Question: I have the below image (the white bubble in the image) to draw in a canvas. When I draw the image using the code.., the image 's edge is getting black circle and rounded .. the edge's alpha is 0x00.
image.setBounds(left, top, right, bottom);
image.draw(canvas);
Expected
How could I remove the black circle??? Is the image wrong?? or Anyone know the clue, Please give me a clue.. Thanks in advance..
^^
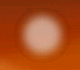
Answer: Is your expected output taken from an image editor (Photoshop?) If so, that'll be the result of a 32-bit blend, whereas it looks like the alpha-blend on Android is being performed in 16-bits, hence the banding in the background, and halo around your image.
Presuming you're using 'Bitmap' objects, you can check whether this is the case by calling 'bitmap.getConfig()' to find their colour depth (from the 'Bitmap.Config' enum).
: One more thing that may be causing the halo - you say the edges of your sprite have an alpha of 0, but what about the RGB values? Make sure the ARGB is set to full-white (ARGB 0x00ffffff) rather than black (ARGB 0x00000000).